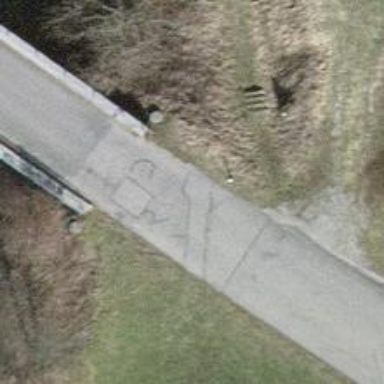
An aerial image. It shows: Tertiary road passing over bridge.